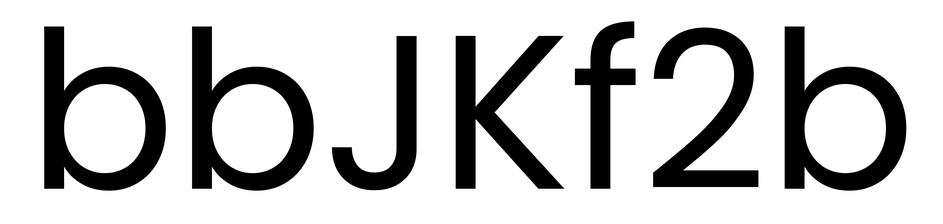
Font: Poppins-Regular